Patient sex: M
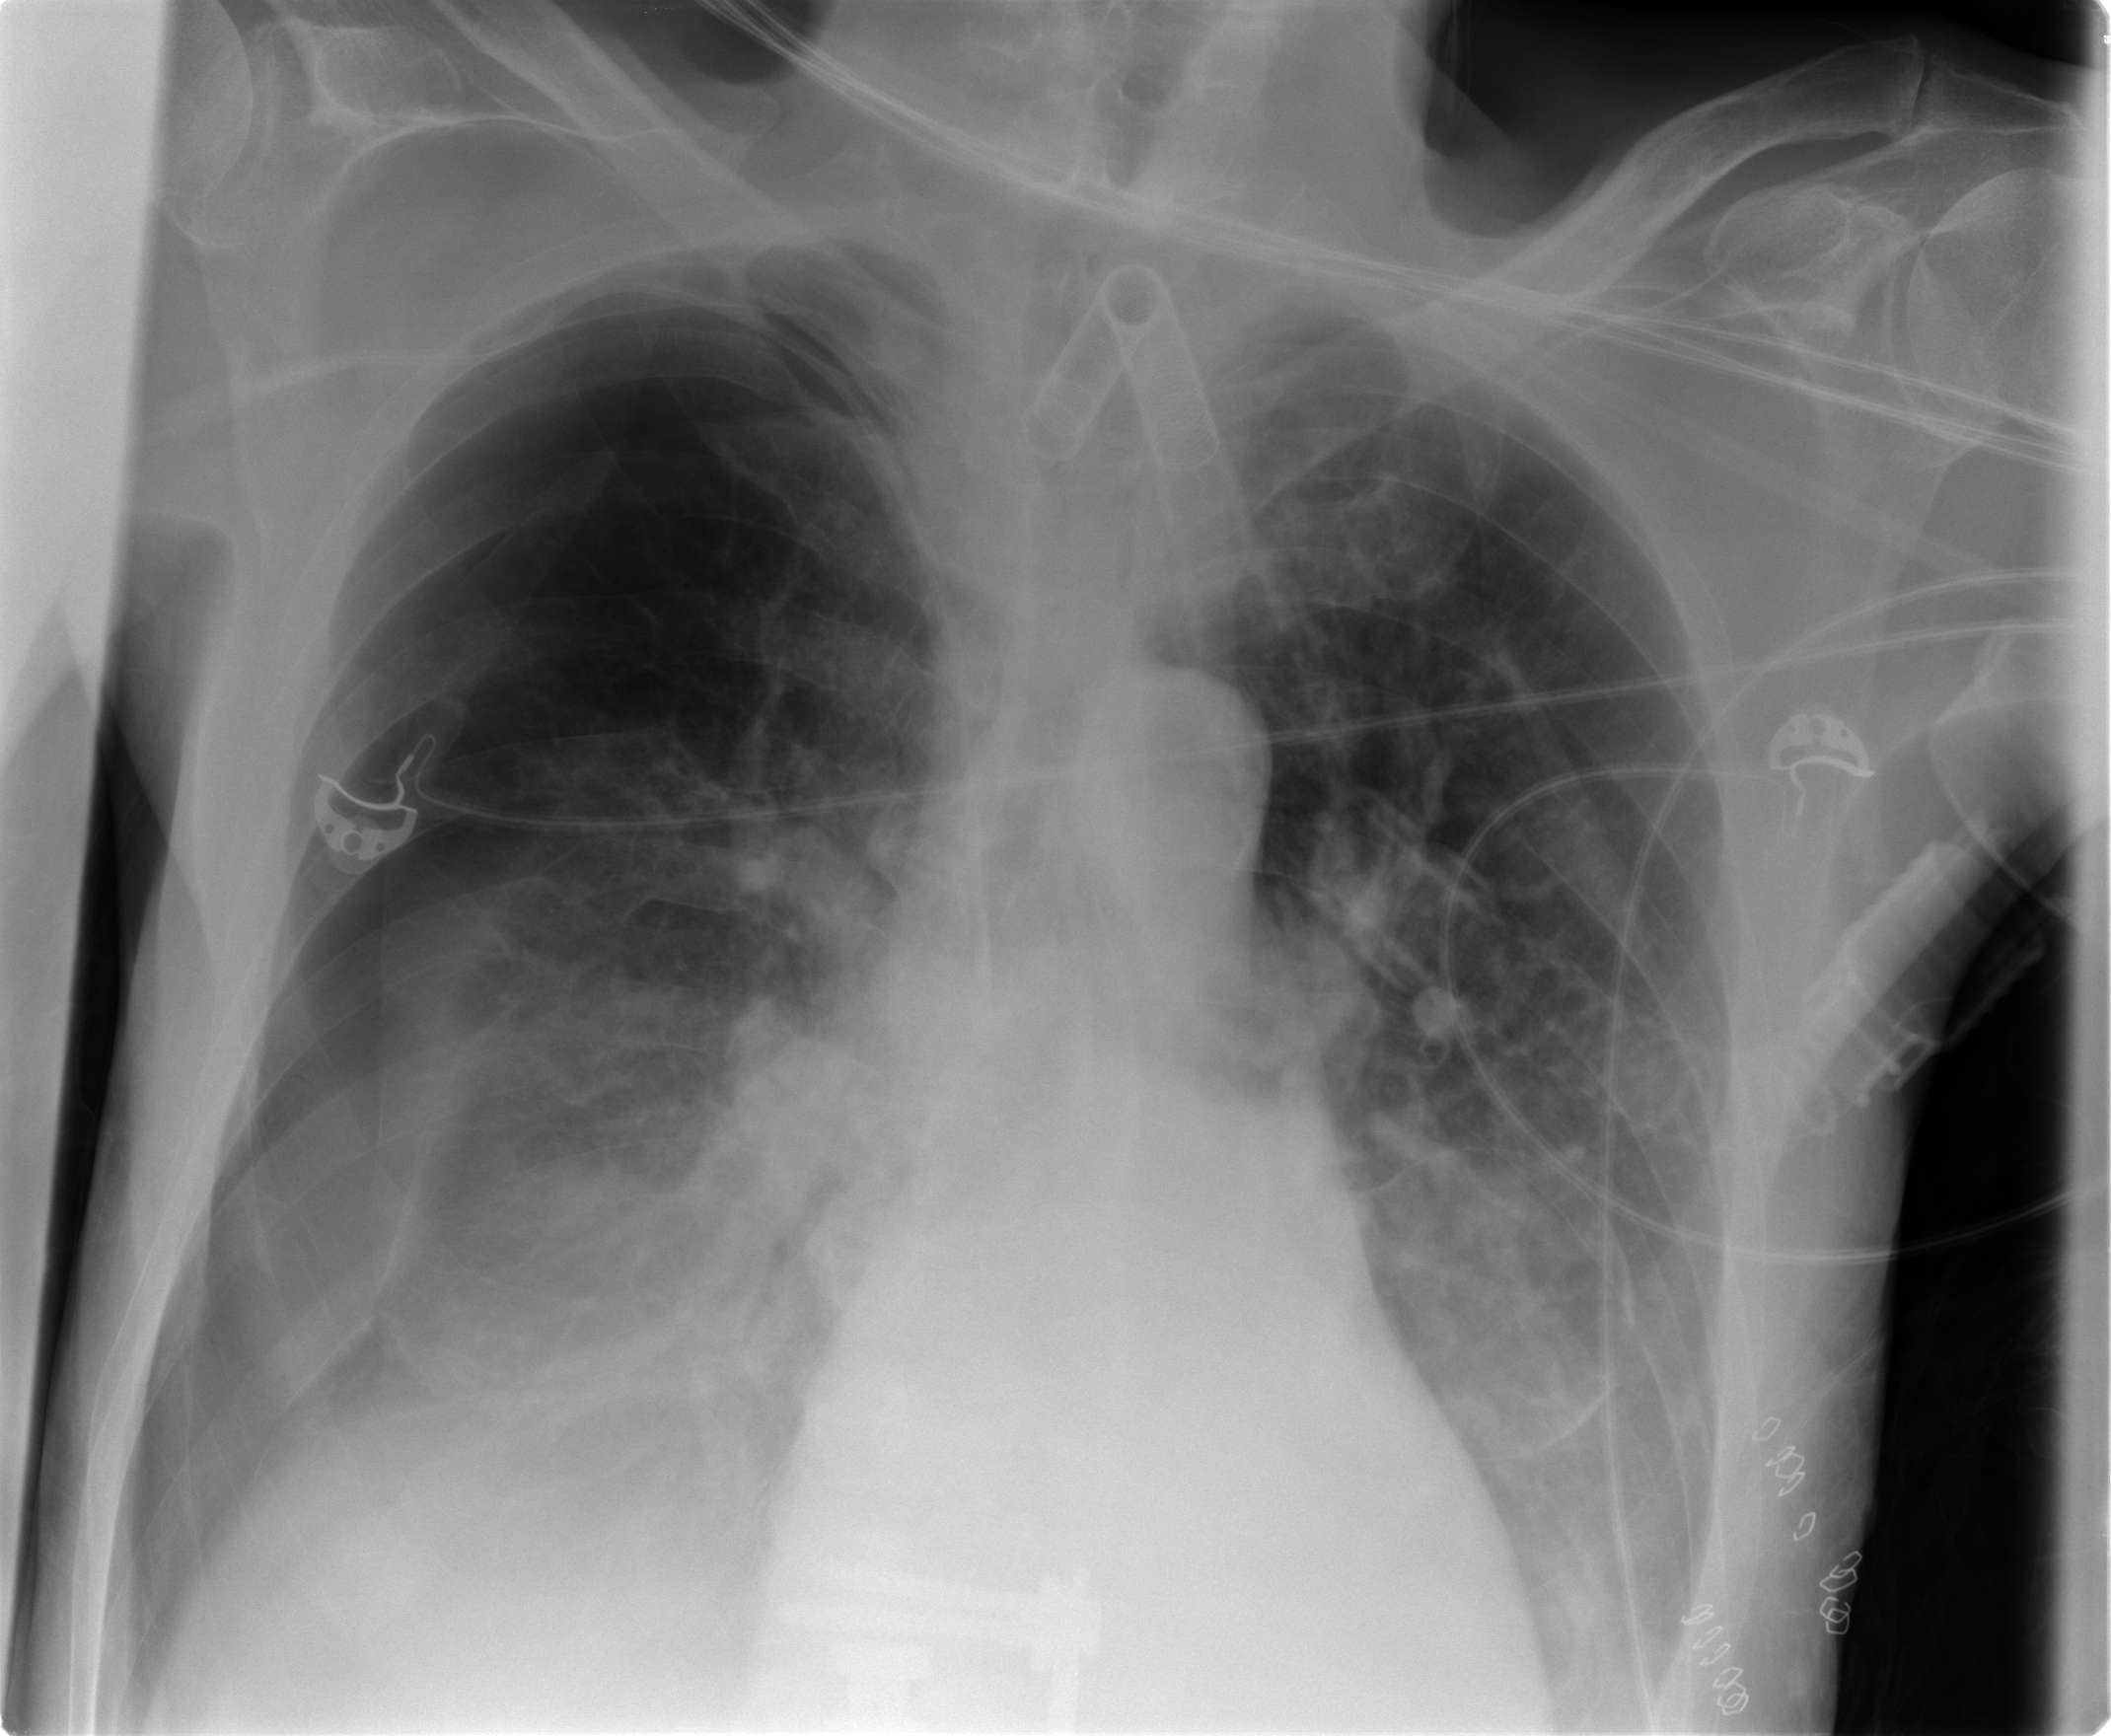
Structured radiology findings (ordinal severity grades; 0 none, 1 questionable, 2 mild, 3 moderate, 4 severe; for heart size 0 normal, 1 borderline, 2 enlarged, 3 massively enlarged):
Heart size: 2
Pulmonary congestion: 2
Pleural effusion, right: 2
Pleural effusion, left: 2
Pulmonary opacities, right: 3
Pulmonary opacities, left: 2
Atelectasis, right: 3
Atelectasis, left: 2